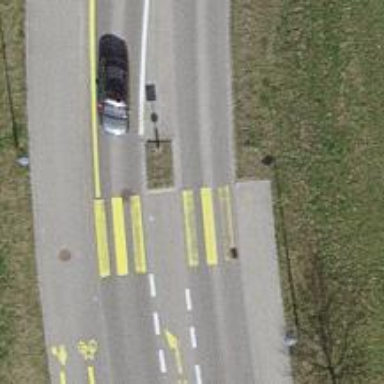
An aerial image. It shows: Zebra crossing on the road.